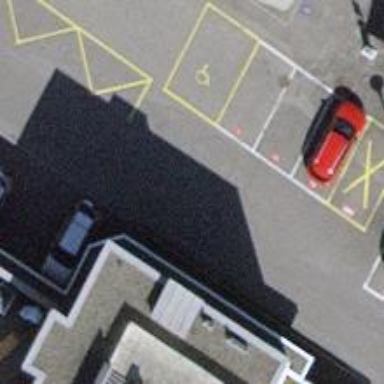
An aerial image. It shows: Car-sharing service available at this location.